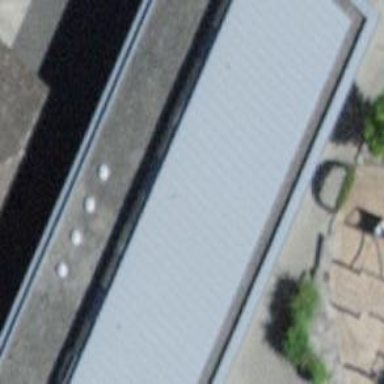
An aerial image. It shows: School building.